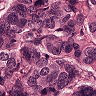
Metastatic tissue present: yes